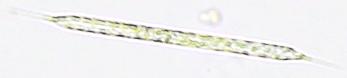
Label: Rhizosolenia